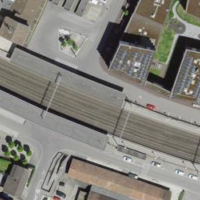
EUNIS habitat code: 57
Species observed at this site:
Milvus milvus